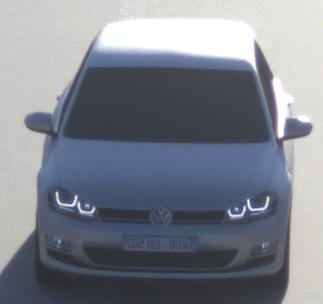
Make: VW
Model: Golf 1.2 TSI BMT
Detailed model: Golf (VII)
Model produced from: 2012/11
Model produced until: 2014/05
Doors: 3
Color: white
Road condition: dry road
Daytime: sunrise or sunset
Contrast: high contrast